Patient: sex F, age 62
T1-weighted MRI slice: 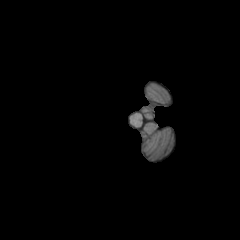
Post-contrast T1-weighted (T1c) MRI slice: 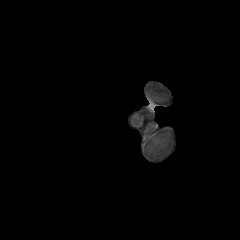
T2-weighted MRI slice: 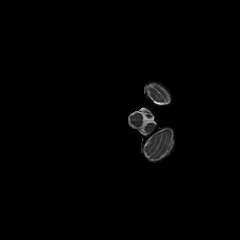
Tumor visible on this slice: no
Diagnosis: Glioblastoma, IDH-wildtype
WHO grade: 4